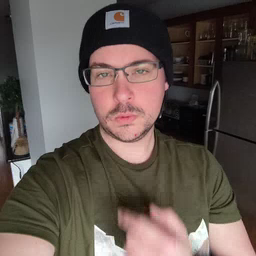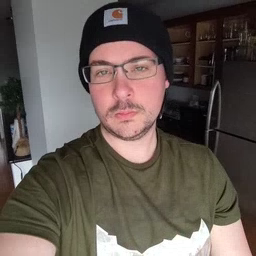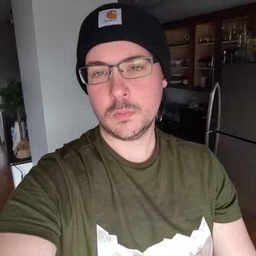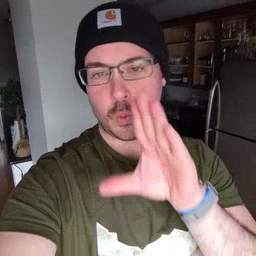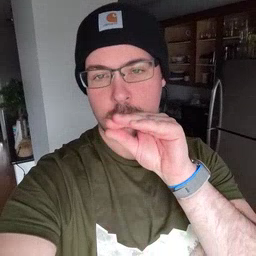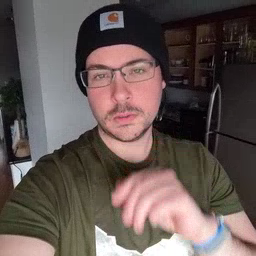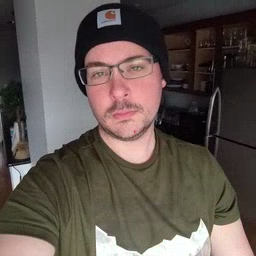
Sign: goose